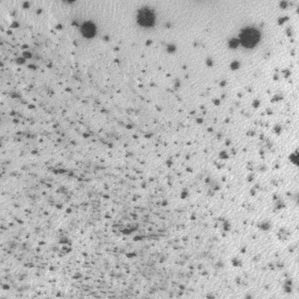
Label: frost